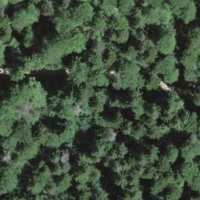
EUNIS habitat code: 44
Species observed at this site:
Petasites albus